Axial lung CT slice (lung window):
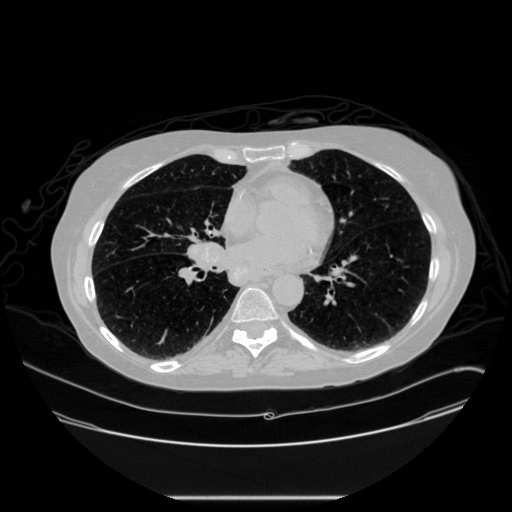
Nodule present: no